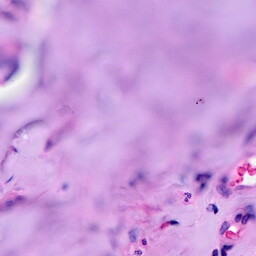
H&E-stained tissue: Breast